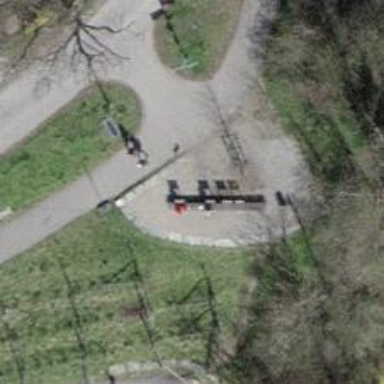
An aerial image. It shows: Brown bench in the vicinity.